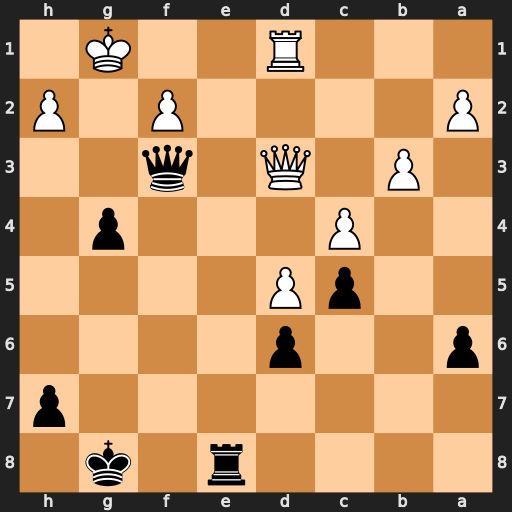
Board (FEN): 4r1k1/7p/p2p4/2pP4/2P3p1/1P1Q1q2/P4P1P/3R2K1
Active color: b
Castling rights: -
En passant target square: -
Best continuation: Re1+ Rxe1 Qxd3